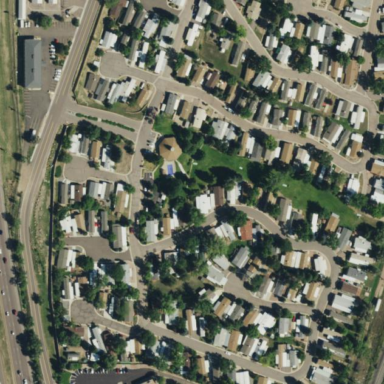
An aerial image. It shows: Residential area known as trailer park.